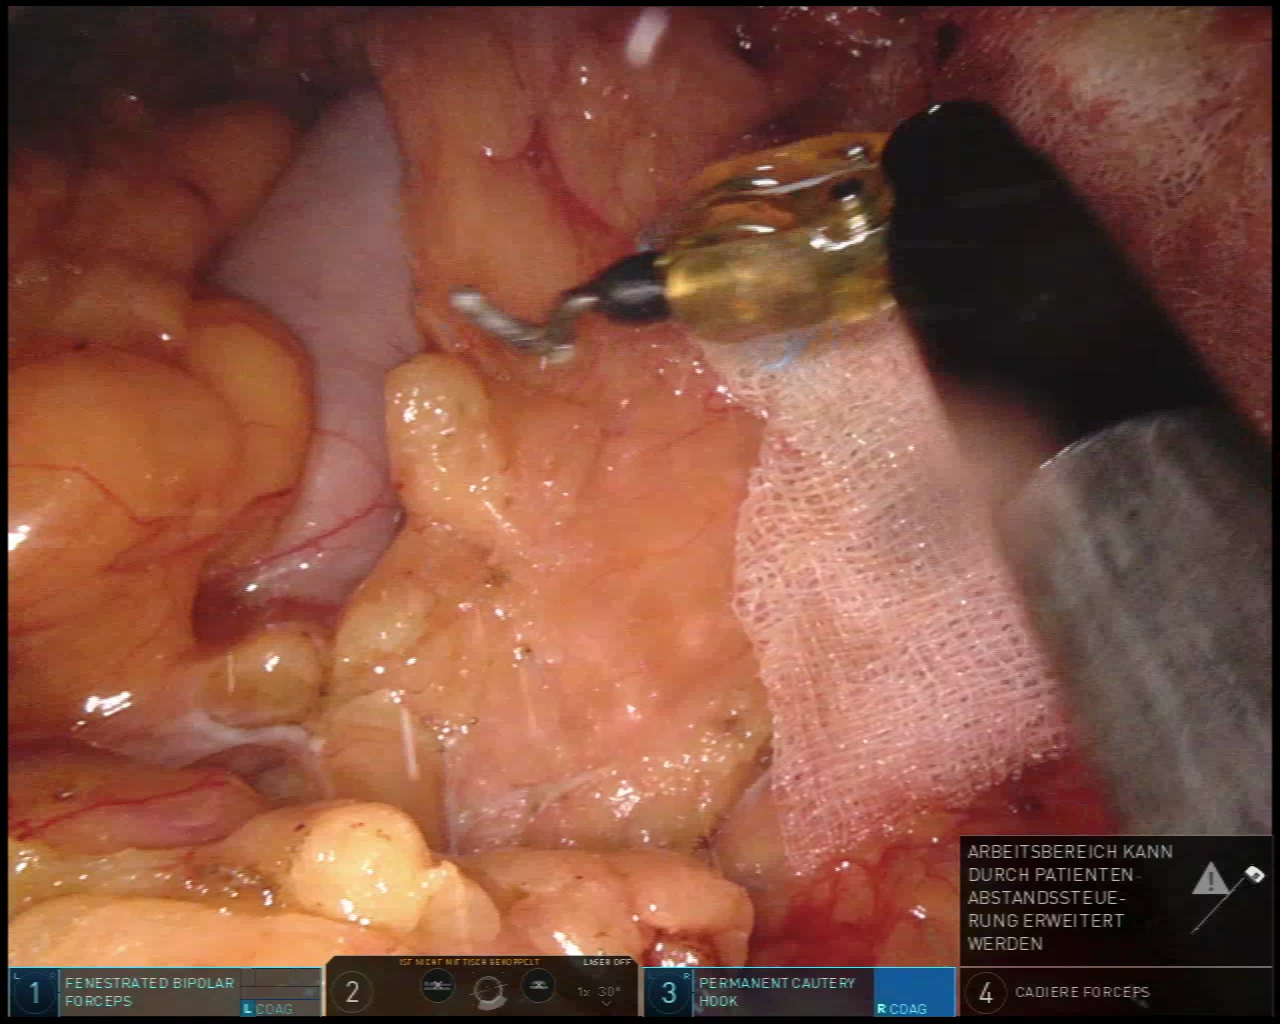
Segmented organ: pancreas
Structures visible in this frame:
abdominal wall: yes
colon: no
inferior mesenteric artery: no
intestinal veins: no
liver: no
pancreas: yes
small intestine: no
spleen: no
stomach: yes
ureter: no
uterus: no
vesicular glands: no